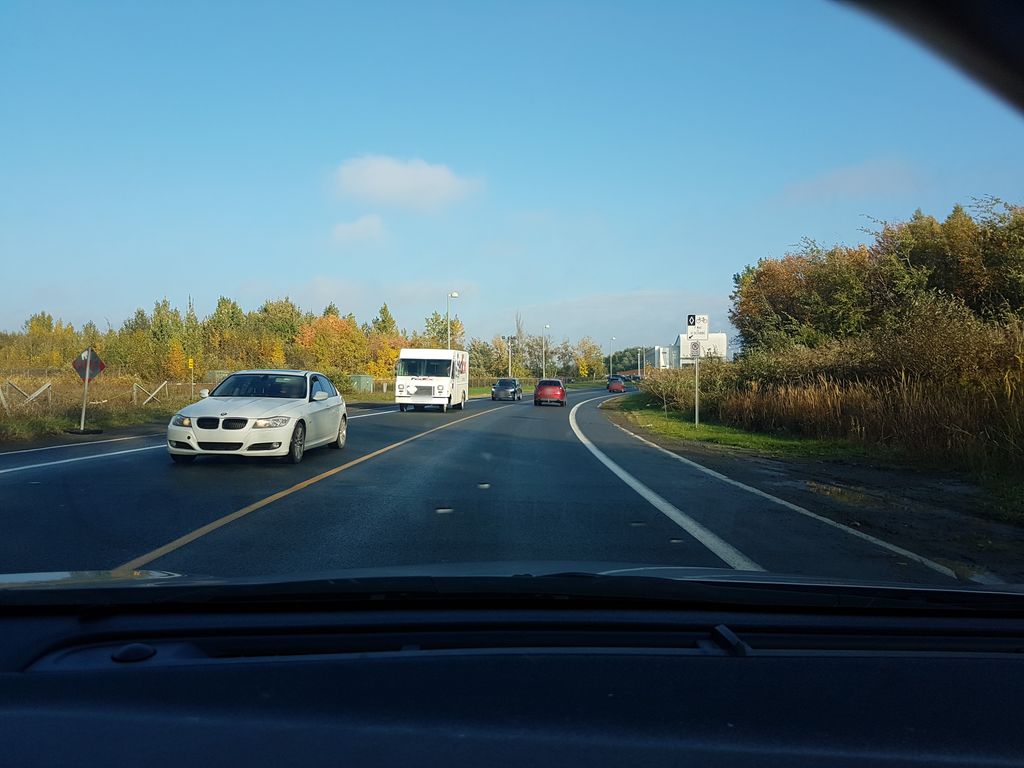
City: quebec_city